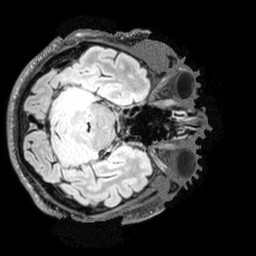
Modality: T2w
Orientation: axial
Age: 66
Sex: male
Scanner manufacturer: siemens
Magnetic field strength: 3 T
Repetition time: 5 s
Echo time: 0.394 s